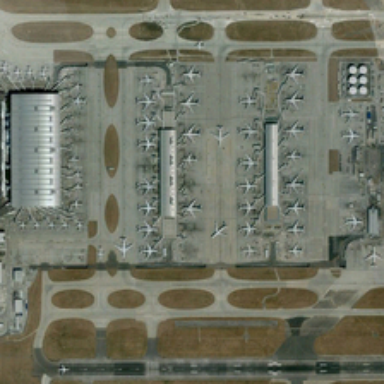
Many planes are parked near several buildings in an airport .